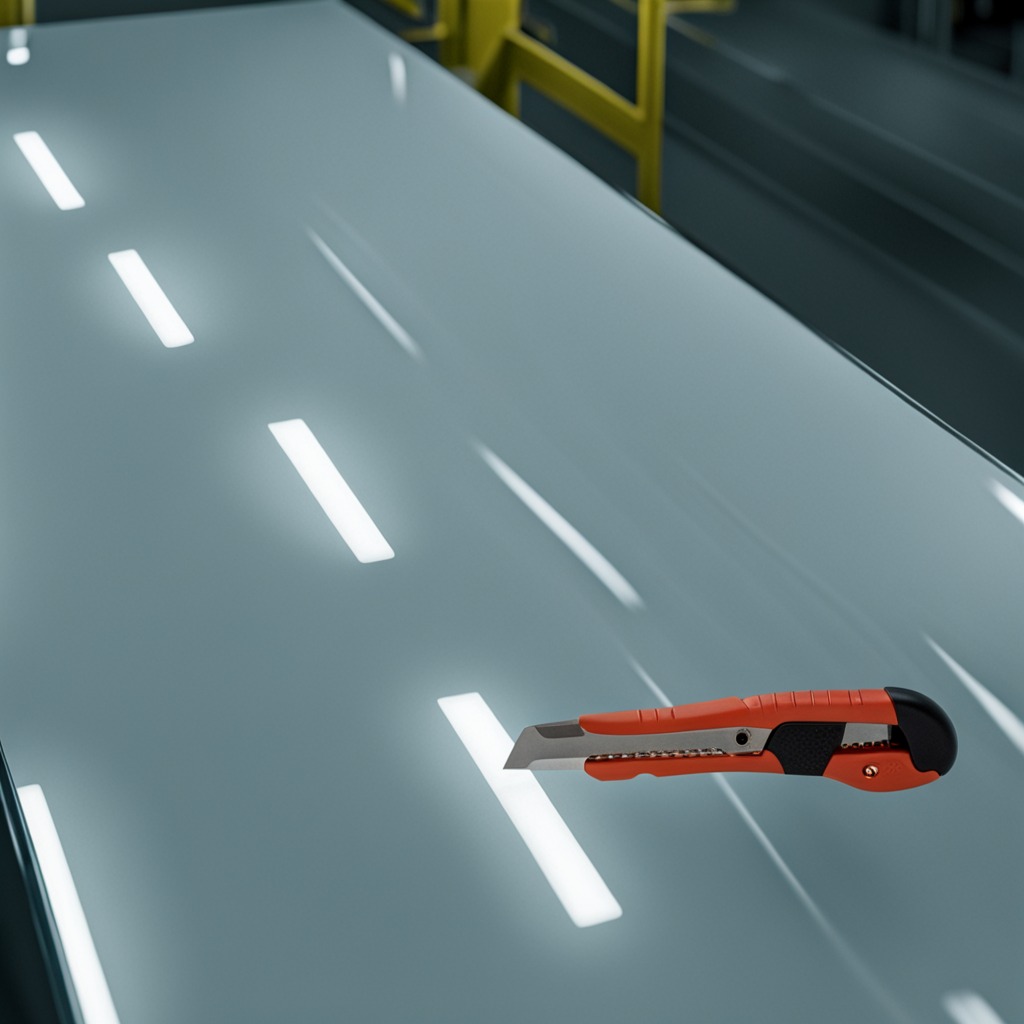
A utility knife is lying on the table in the ship maintenance bay.